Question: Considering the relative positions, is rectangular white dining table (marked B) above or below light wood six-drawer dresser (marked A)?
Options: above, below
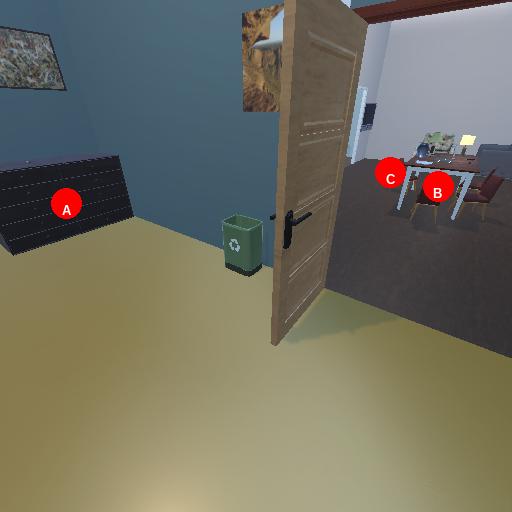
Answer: above